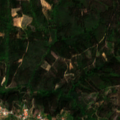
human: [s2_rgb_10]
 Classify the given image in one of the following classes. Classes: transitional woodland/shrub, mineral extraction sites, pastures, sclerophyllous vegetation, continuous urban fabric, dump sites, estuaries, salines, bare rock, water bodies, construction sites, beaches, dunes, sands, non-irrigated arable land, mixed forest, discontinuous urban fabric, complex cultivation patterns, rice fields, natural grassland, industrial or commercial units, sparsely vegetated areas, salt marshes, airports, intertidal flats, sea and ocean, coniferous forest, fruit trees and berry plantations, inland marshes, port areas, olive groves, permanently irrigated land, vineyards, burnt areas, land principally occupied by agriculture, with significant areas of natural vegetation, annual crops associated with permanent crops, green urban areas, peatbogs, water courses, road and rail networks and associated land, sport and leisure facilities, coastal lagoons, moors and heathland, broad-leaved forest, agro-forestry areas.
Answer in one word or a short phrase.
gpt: land principally occupied by agriculture, with significant areas of natural vegetation, transitional woodland/shrub